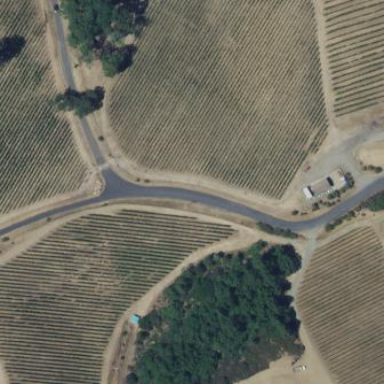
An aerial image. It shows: Vineyard with wine grapes as the crop.